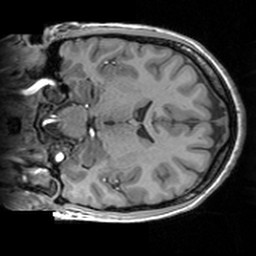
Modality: T1w
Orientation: coronal
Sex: female
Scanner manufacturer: siemens
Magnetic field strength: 3 T
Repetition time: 1.63 s
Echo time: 0.00311 s